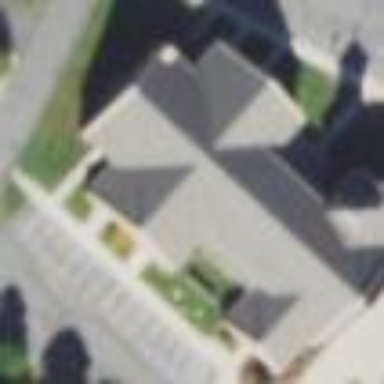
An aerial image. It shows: Building serving as place of worship.